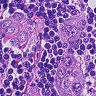
Metastatic tissue present: yes